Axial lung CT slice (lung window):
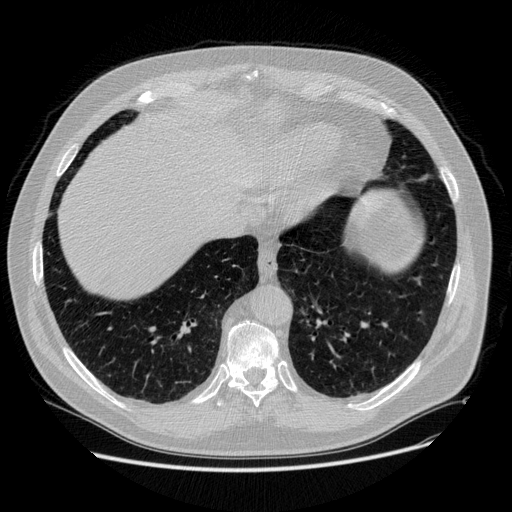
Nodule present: no